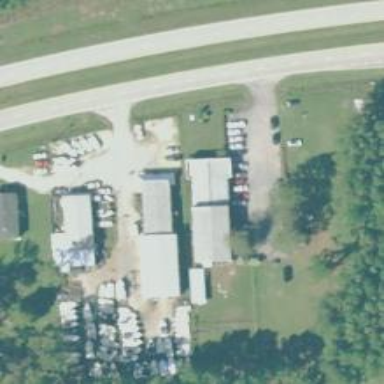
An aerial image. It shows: Veterinary facility.